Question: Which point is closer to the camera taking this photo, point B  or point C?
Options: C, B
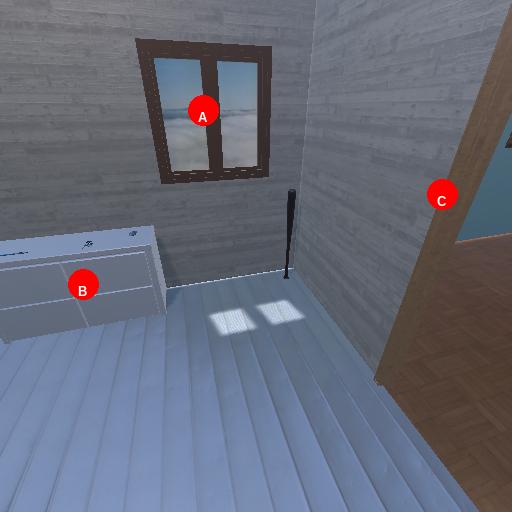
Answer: C